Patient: sex F, age 58
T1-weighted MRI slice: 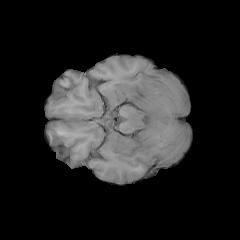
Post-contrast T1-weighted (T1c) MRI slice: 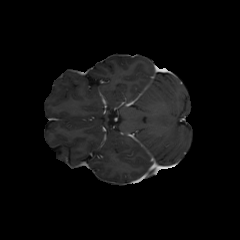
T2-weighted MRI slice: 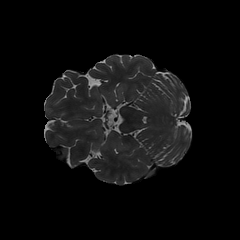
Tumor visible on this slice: no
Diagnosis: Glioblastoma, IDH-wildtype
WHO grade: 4